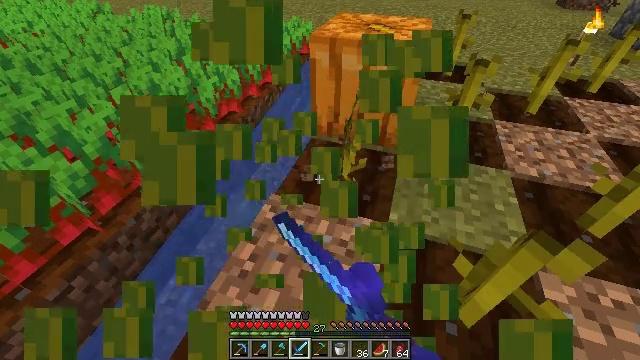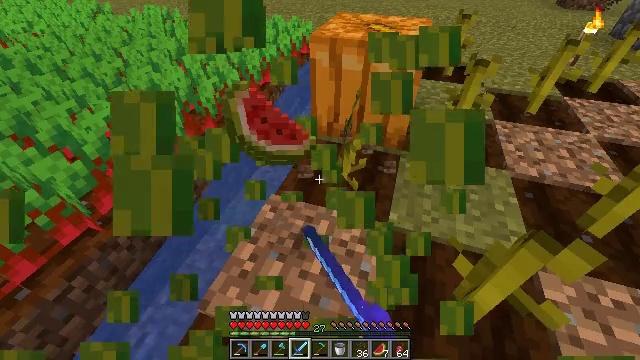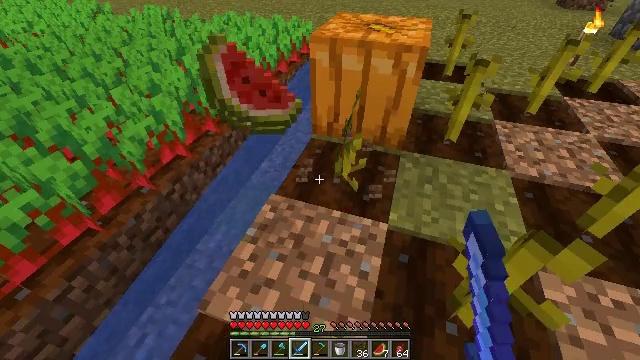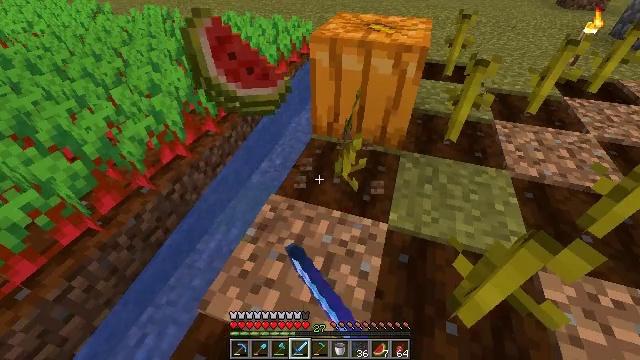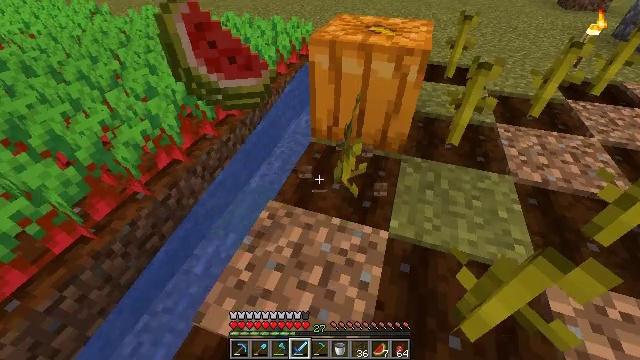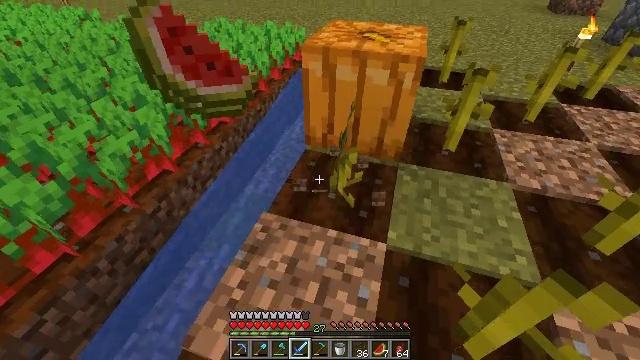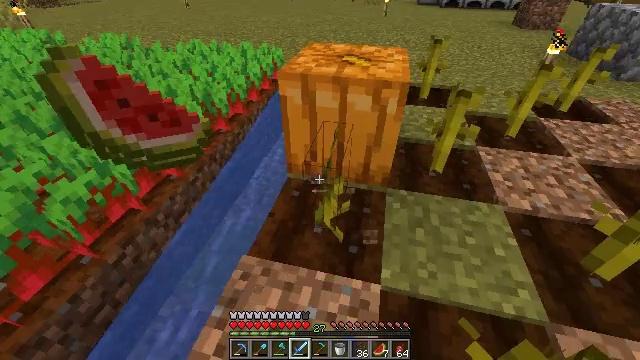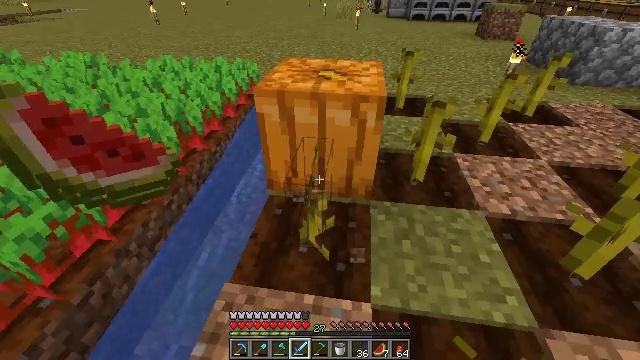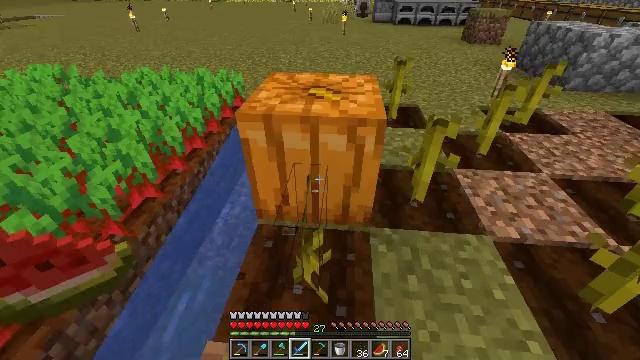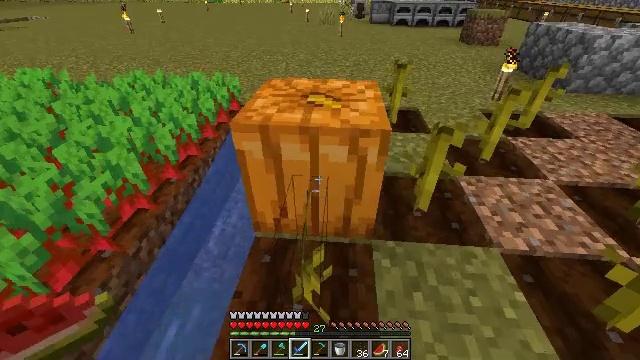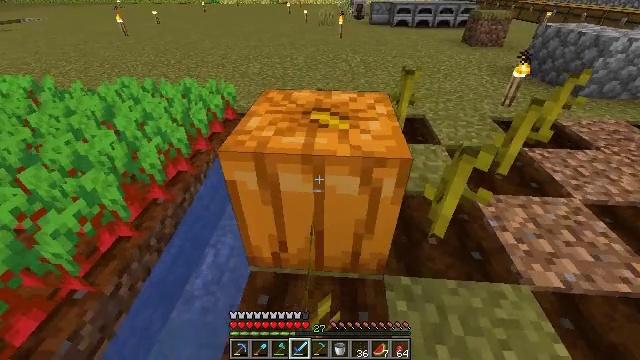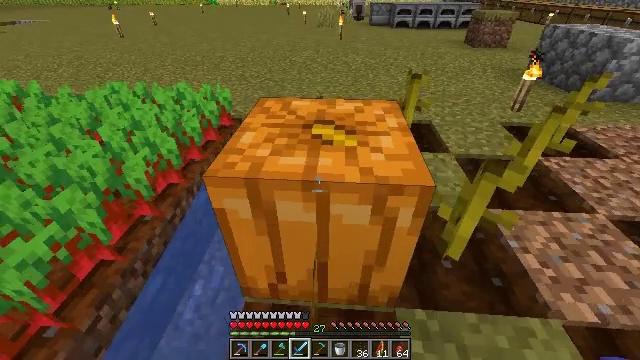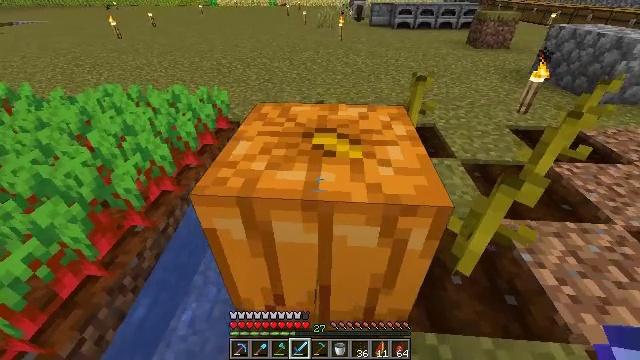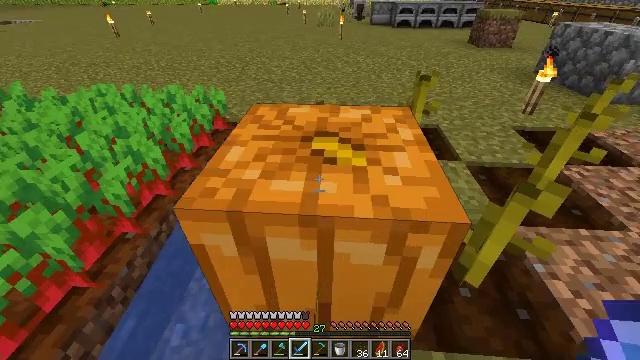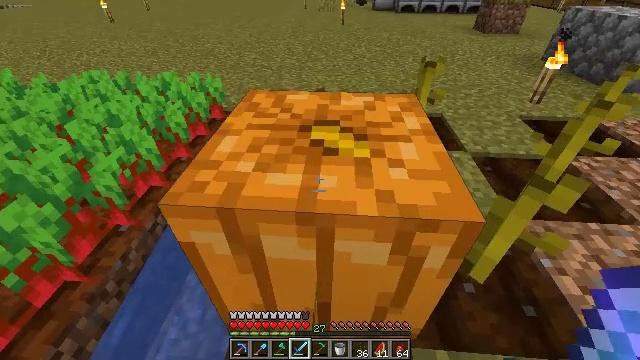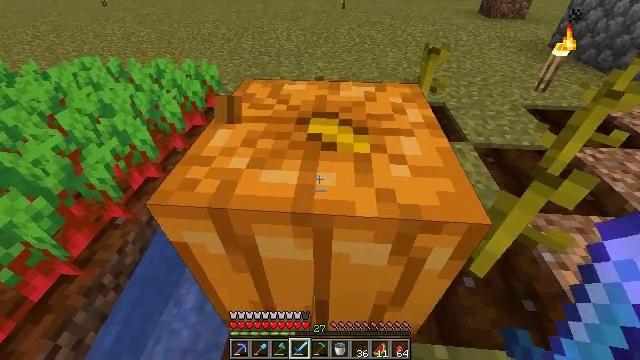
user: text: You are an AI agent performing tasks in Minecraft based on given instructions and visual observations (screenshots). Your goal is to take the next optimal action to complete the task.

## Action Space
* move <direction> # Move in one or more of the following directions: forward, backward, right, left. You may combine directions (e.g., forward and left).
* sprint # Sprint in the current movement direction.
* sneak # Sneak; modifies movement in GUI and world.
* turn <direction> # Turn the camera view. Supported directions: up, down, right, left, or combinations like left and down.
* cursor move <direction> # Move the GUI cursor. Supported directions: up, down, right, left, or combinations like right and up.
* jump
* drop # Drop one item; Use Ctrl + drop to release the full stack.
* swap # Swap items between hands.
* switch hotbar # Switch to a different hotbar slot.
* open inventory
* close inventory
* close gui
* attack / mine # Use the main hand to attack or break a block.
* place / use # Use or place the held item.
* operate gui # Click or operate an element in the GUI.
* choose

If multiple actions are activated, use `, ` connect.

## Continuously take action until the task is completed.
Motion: motion action
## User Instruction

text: Attack the pumpkin to gather it.
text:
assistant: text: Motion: attack / mine
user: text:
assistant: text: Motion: attack / mine
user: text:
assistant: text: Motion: attack / mine
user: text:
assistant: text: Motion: move forward
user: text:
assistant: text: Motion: move forward, turn right
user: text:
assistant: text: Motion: move forward, turn right and up
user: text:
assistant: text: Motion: move forward, turn right and up
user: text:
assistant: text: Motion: move forward, turn right
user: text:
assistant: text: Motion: move forward
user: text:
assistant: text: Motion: move forward
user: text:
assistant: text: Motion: move forward
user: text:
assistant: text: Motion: move forward
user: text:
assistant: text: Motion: no_op
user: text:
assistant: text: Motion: turn down
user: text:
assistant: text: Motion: turn down, attack / mine
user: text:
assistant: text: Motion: attack / mine
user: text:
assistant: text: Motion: attack / mine
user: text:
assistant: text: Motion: attack / mine
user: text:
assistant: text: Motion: attack / mine
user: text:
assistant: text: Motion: attack / mine
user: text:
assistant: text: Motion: attack / mine
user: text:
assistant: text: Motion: attack / mine
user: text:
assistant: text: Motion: attack / mine
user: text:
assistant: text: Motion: attack / mine
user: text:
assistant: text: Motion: attack / mine
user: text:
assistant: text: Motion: attack / mine
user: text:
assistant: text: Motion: attack / mine
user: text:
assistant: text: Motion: attack / mine
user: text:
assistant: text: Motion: attack / mine
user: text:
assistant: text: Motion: attack / mine